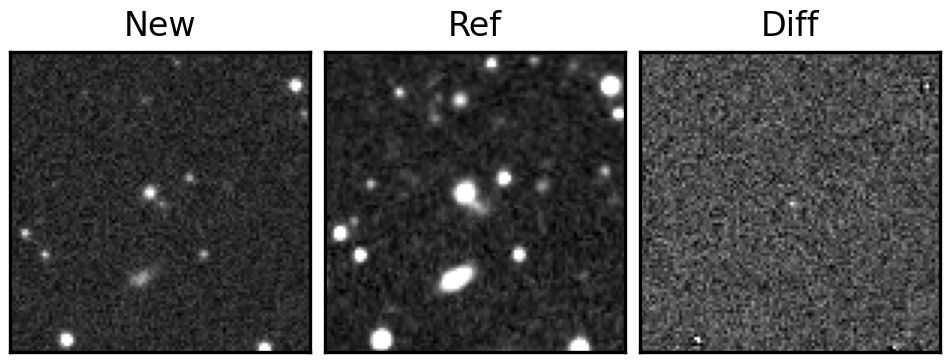
Label: real